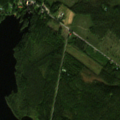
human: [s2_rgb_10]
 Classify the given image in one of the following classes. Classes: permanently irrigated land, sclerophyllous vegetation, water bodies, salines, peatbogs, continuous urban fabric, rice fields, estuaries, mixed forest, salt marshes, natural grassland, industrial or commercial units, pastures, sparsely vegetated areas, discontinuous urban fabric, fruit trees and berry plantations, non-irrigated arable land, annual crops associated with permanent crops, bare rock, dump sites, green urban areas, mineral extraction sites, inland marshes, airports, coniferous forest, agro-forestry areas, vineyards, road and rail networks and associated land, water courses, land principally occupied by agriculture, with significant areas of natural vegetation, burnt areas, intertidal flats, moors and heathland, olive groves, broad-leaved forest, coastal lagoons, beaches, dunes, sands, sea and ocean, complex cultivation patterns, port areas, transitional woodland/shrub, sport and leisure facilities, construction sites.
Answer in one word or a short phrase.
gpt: broad-leaved forest, coniferous forest, mixed forest, transitional woodland/shrub, water bodies